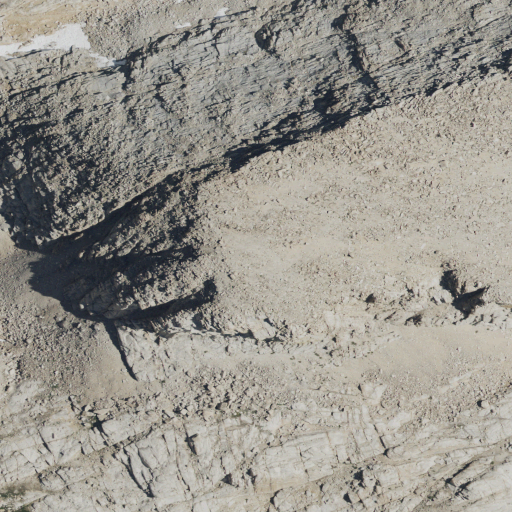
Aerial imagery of mountain in California named Wotans Throne containing barren land and snow